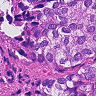
Metastatic tissue present: yes